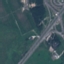
Land use / land cover: Highway